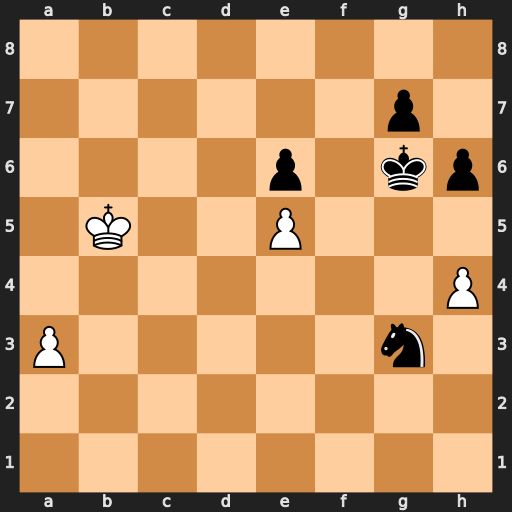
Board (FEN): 8/6p1/4p1kp/1K2P3/7P/P5n1/8/8
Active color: w
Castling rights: -
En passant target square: -
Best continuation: a4 Nf5 a5